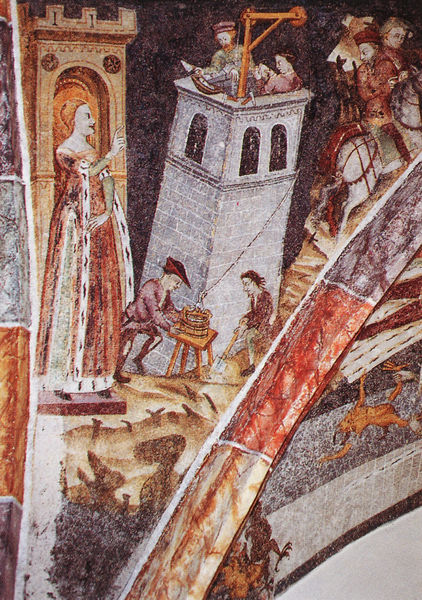
Titel: Deckenfresko im Kloster Neustift
Institution: bei Brixen, Österreich
Schlagwörter: angriff, gemälde, hand, mann, wasser, weiß, frauen, ocker, ausschnitt, braun, finger, frau, geste, grau, hüte, männer, orange, profil, hund, rot, tier, malerei, stein, steine, stoff, brunnen, pferd, reiter, turm, zug, schemel, krieg, schlacht, burg, hebekran, kran, zwickel, gestus, putz, nimbus, mittelalter, fresko, eimer, miniatur, segensgestus, münner, versorgung, zobel, herscherrin, verbrähmt, kkranen